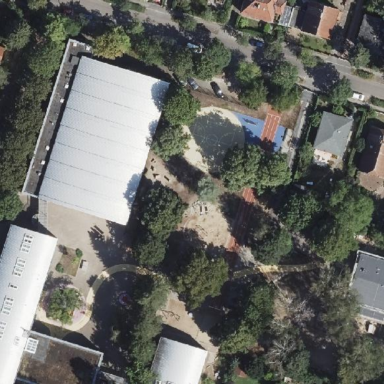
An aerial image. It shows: School.